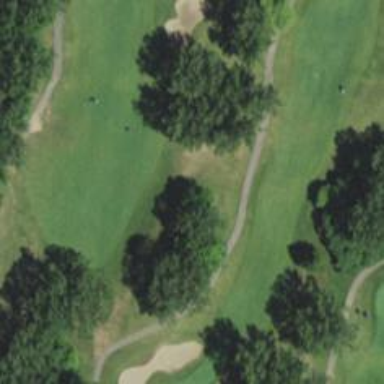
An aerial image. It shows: Service road used as golf cart path.